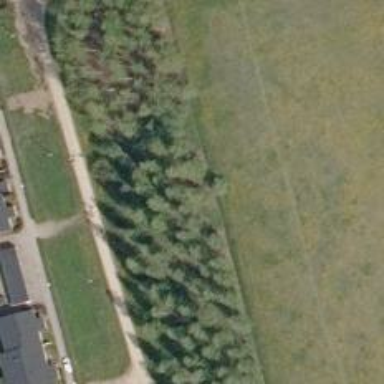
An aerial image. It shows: Path.